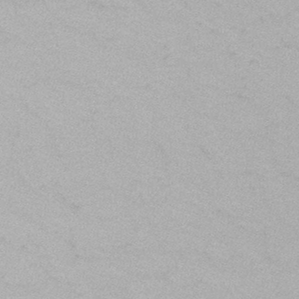
Label: frost